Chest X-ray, AP view. Patient: 37 years old, sex M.
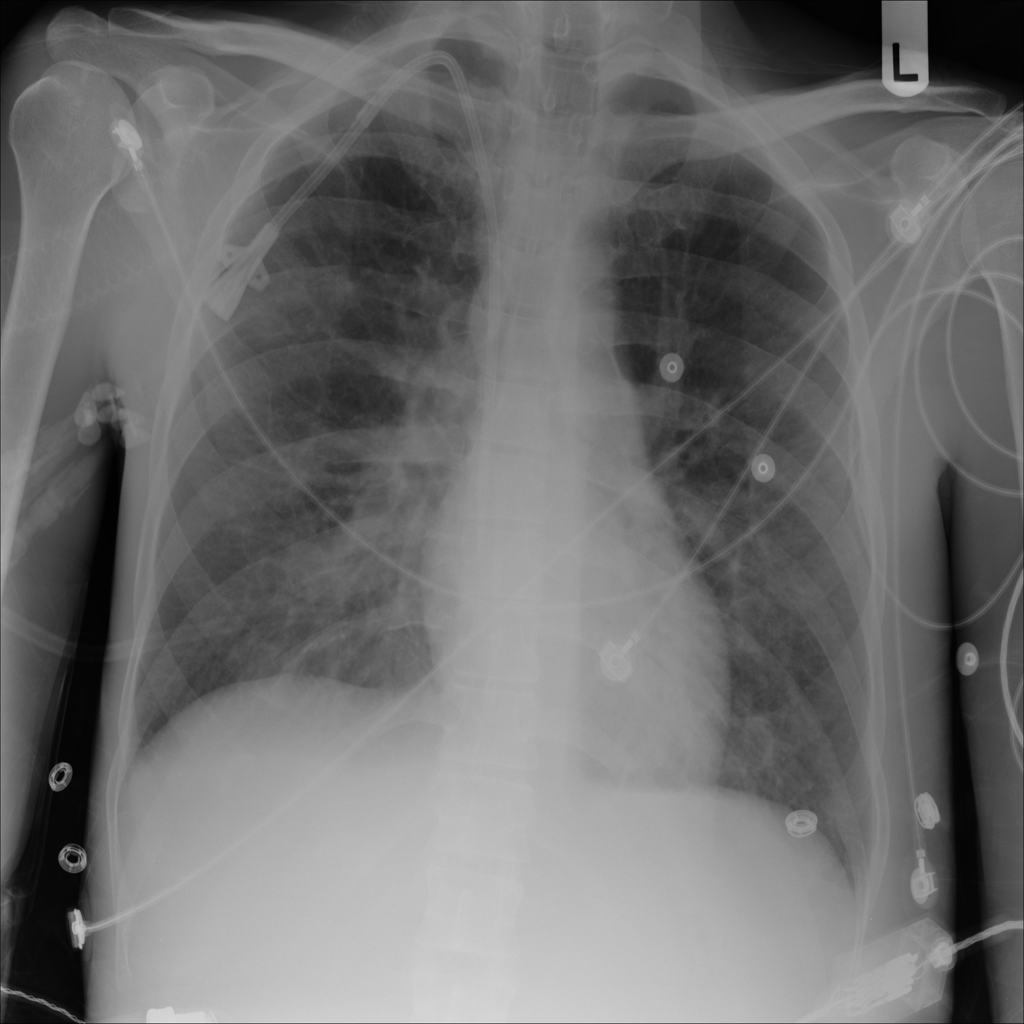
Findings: Infiltration